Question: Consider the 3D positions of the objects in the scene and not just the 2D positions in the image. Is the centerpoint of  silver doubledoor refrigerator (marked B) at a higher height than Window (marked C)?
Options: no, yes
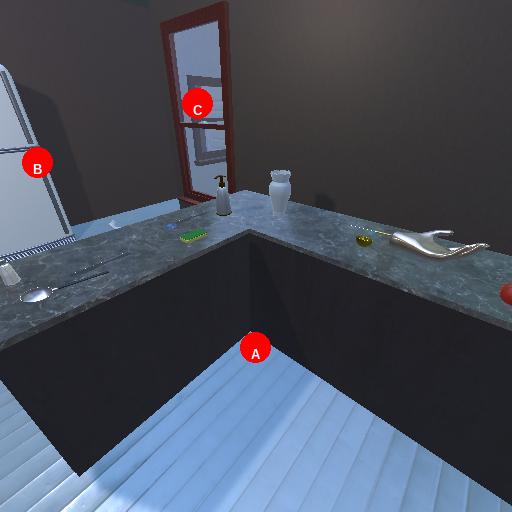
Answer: no